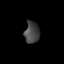
Tissue: prostate
Cell type: T cells
Senescence score: 0.34
Nuclear area (px): 315
Mean DAPI intensity: 68.59